Interaction volume radius: 10 \u00c5
Interaction volume height: 15 \u00c5
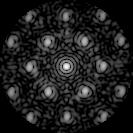
Disorder parameter: 0.3653